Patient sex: F
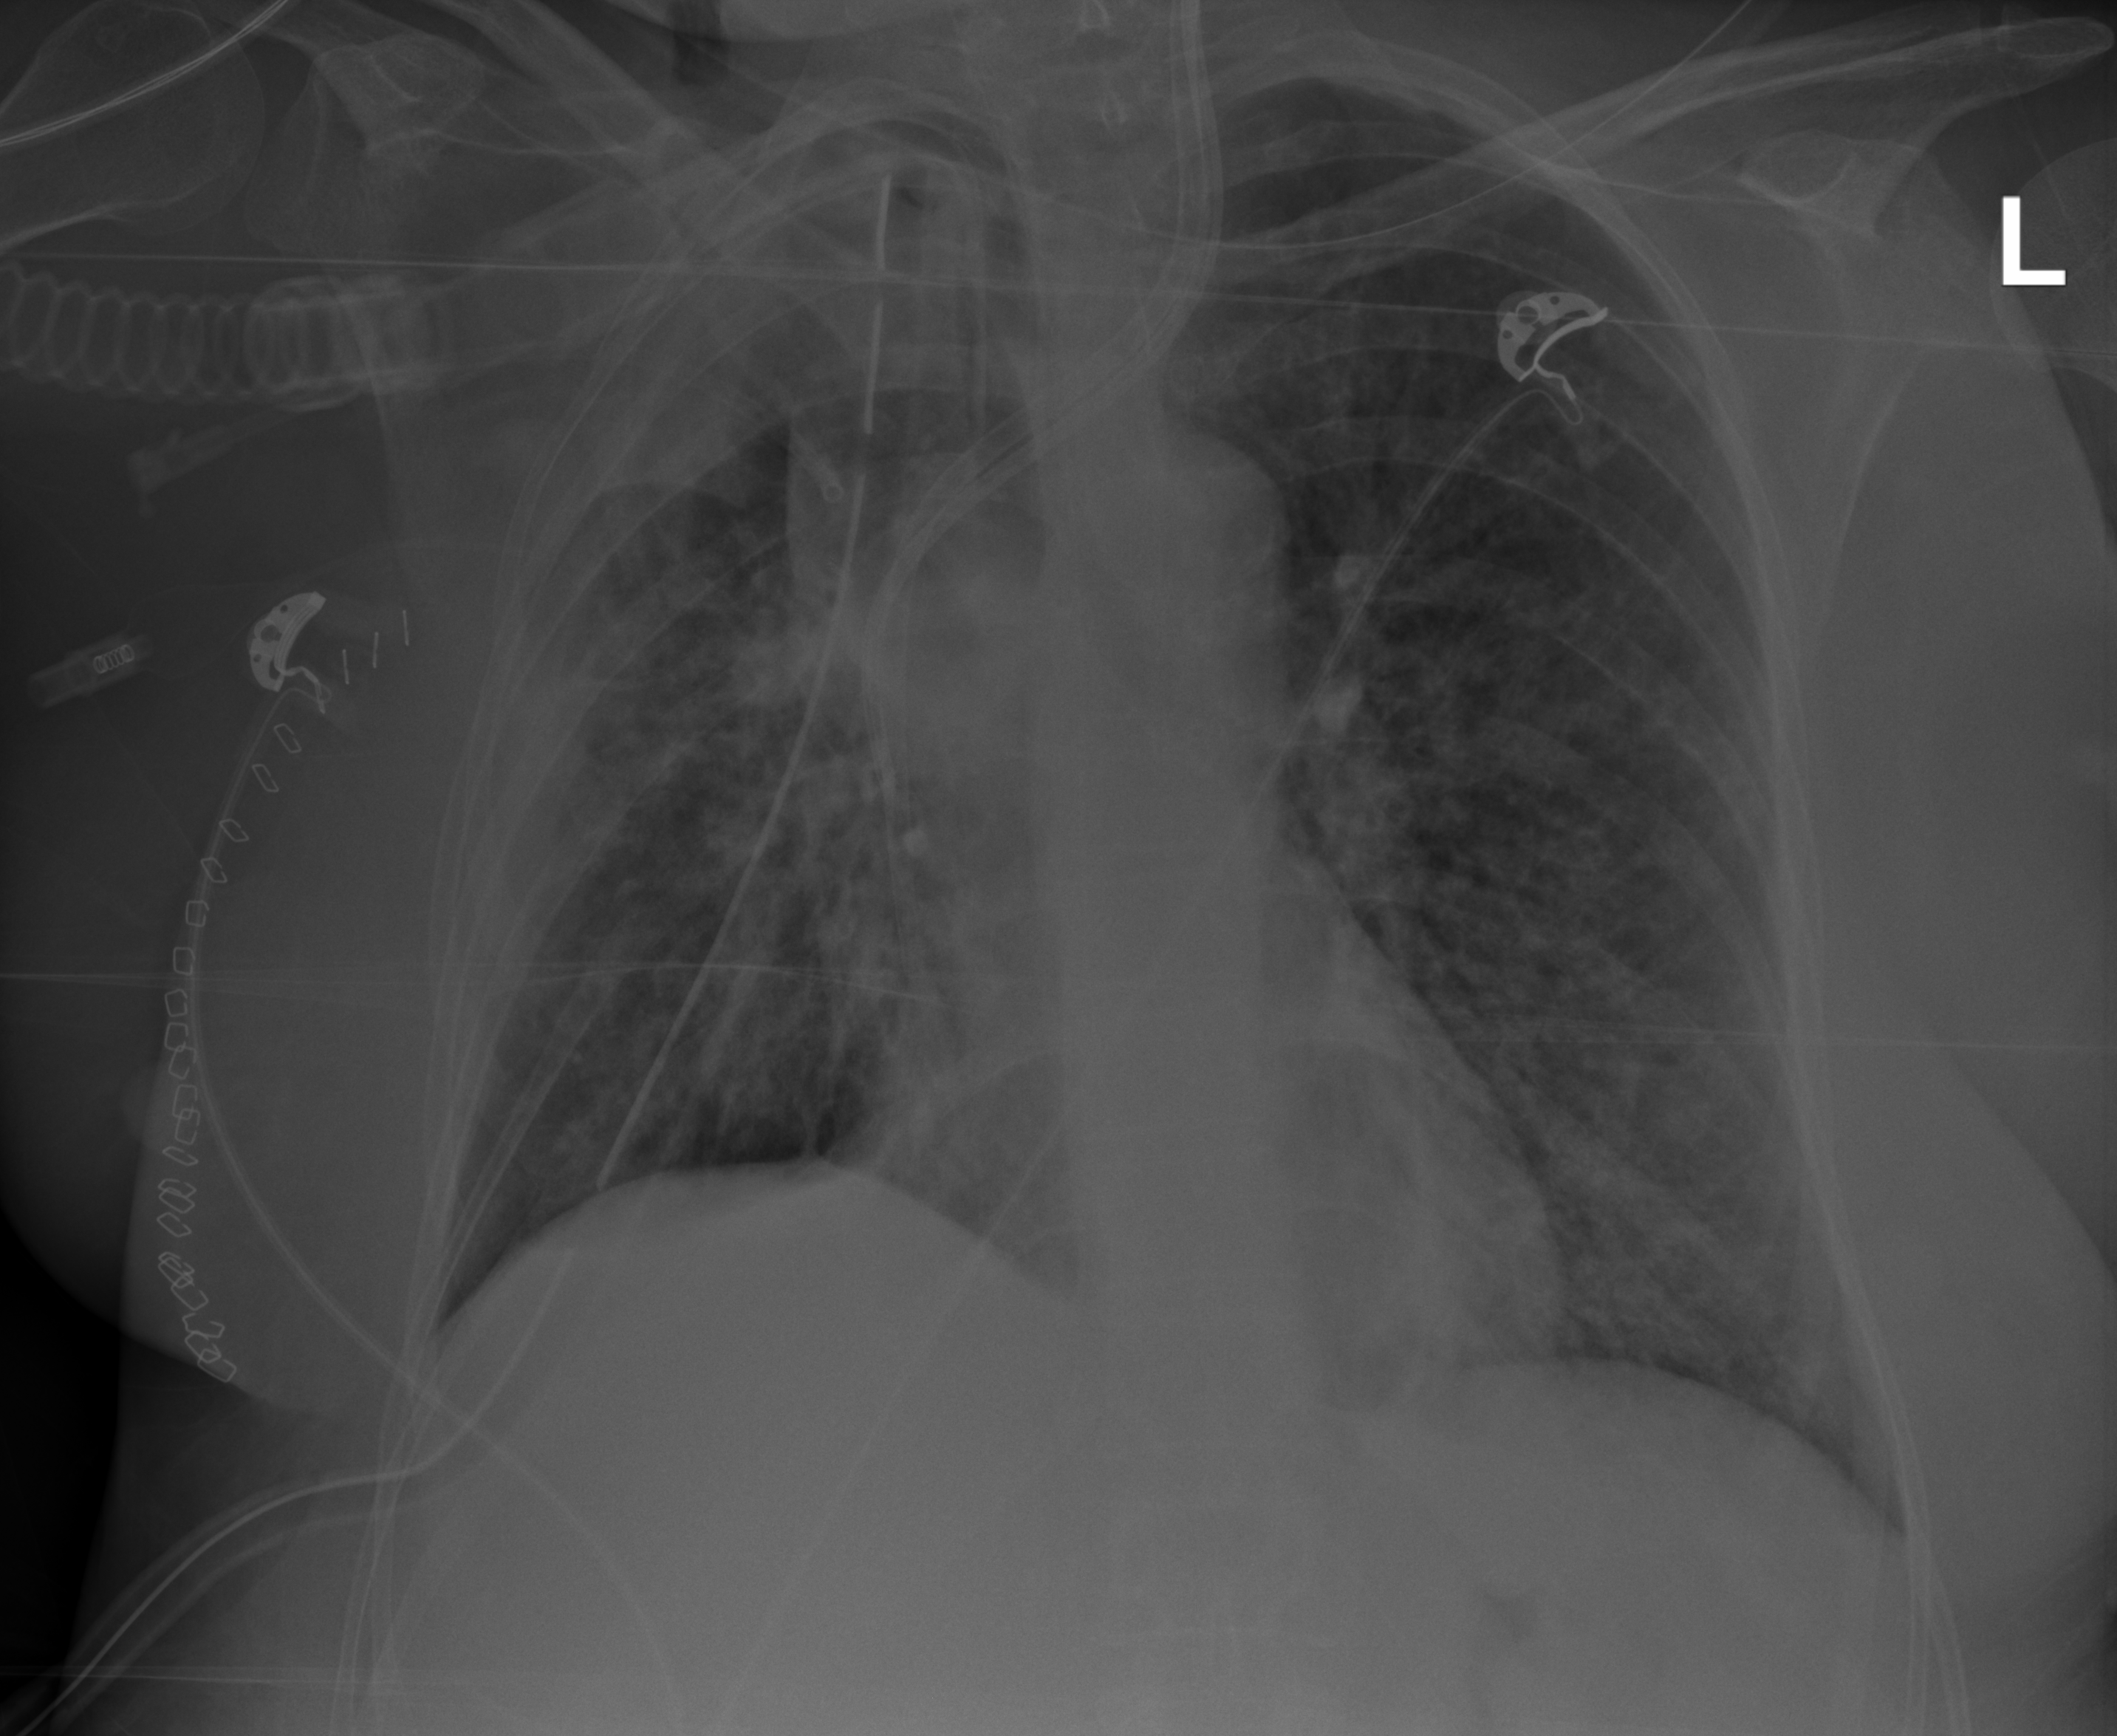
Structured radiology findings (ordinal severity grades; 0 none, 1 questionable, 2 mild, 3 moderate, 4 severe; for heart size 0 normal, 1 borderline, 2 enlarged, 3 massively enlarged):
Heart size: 0
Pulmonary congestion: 2
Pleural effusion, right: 2
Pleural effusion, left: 0
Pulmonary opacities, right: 3
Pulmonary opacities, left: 2
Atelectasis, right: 3
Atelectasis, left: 2